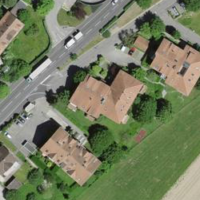
EUNIS habitat code: 54
Species observed at this site:
Anthericum ramosum